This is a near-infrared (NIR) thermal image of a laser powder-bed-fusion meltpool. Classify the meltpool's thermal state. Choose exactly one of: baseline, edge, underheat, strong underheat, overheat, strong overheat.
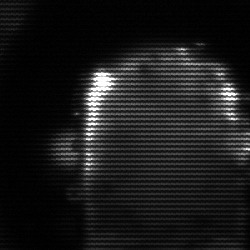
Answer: baseline